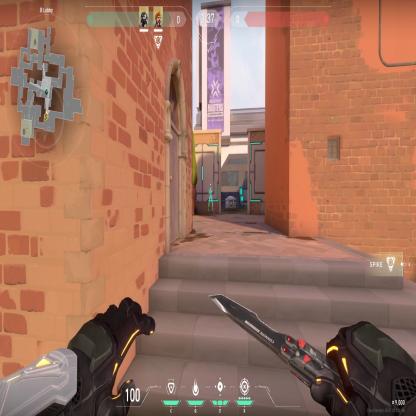
Label: teammate